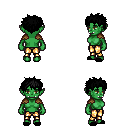
a pixel art fantasy rpg character, female body template, orc, green skin, leather shoulder armor, gold greaves, black bedhead hairstyle, black slippers, four views (front, back, left, right), 2x2 character sprite sheet, small pixel art, hard edges, no anti-aliasing